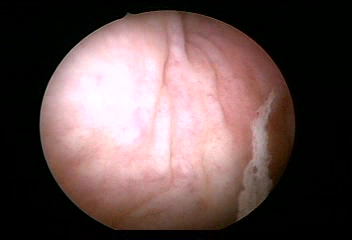
Modality: WLC
Class: Normal mucosa
Bladder cancer association: No